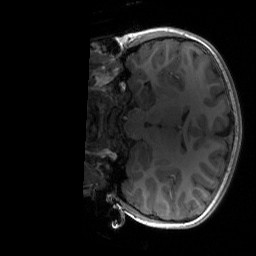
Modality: T1w
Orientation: coronal
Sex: female
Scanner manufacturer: siemens
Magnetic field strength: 3 T
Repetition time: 1.9 s
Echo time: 0.00243 s